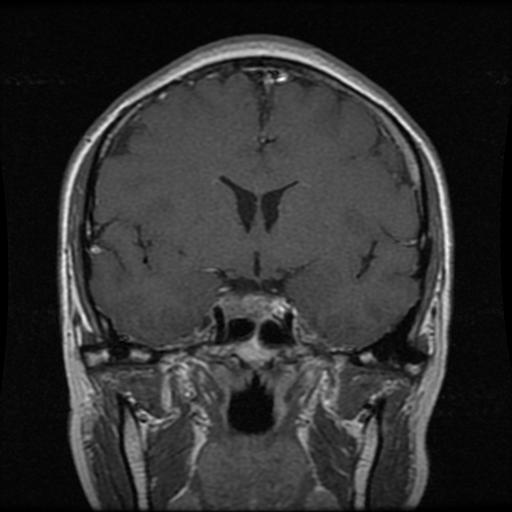
Label: pituitary